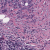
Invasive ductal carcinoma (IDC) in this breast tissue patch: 1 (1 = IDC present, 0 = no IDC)